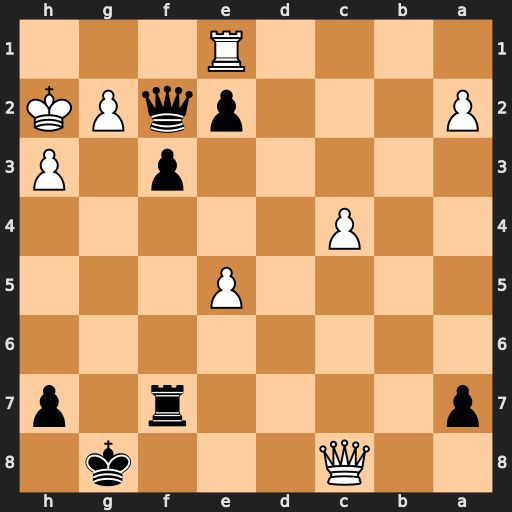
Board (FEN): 2Q3k1/p4r1p/8/4P3/2P5/5p1P/P3pqPK/4R3
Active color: b
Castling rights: -
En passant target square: -
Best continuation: Rf8 Qg4+ Kh8